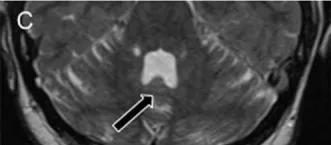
(C) Axial T2-weighted magnetic resonance image showing atrophy of the nodulus (black arrow) within the enlarged fourth ventricle. Note the flattening of the nodulus and expansion of the fourth ventricle in (C).
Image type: radiology (mri)